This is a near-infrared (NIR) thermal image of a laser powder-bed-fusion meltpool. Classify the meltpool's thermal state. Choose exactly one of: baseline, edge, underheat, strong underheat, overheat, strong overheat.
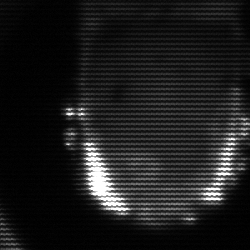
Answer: baseline